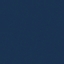
Land use / land cover class: SeaLake